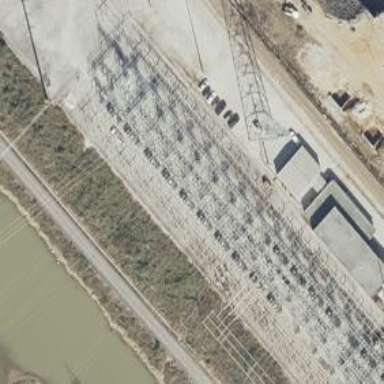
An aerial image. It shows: Switch for power supply.